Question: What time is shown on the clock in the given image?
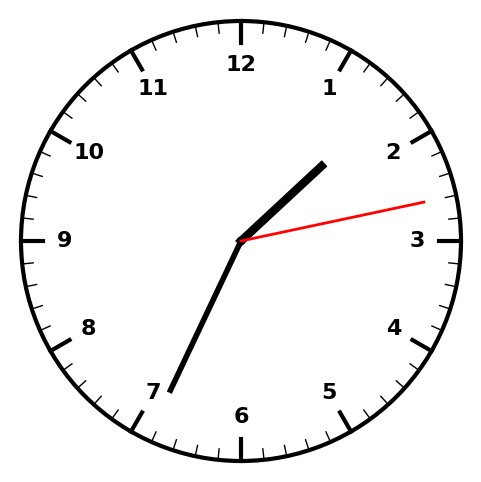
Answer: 01:34:13